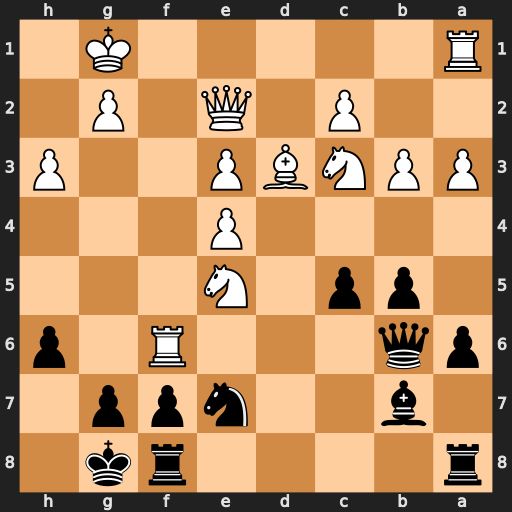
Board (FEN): r4rk1/1b2npp1/pq3R1p/1pp1N3/4P3/PPNBP2P/2P1Q1P1/R5K1
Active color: b
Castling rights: -
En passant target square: -
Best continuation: Qxf6 Nd7 Qxc3